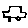
Label: car